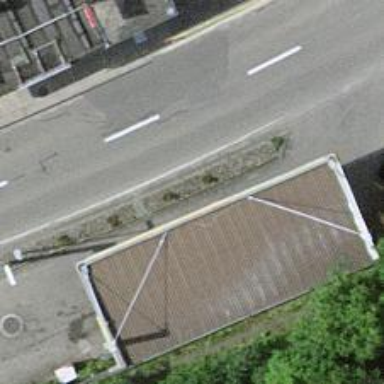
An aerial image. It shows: Fuel station.